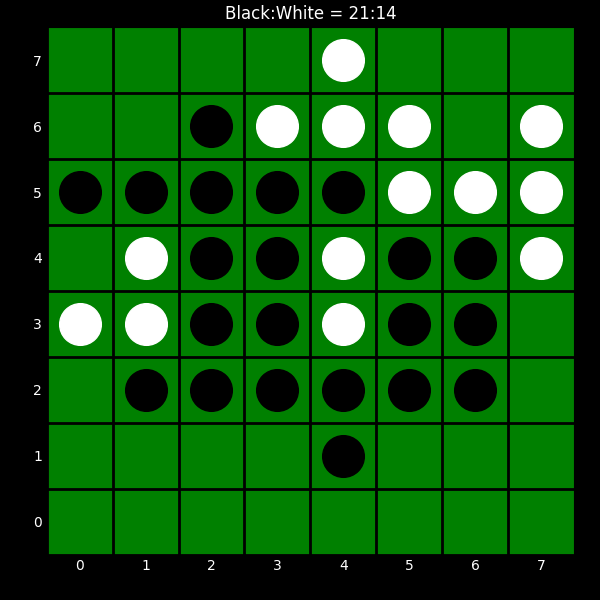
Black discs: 21
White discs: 14